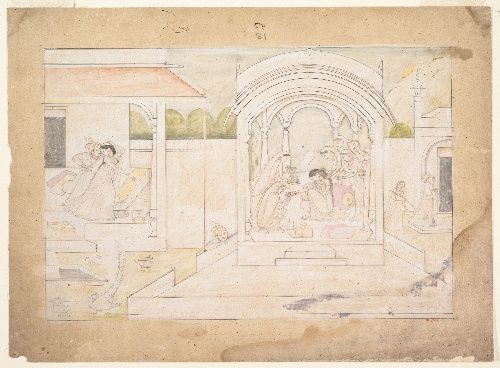
Artist: Ranjha|First generation after Manaku and Nainsukh
Artist bio: |
Date: ca. 1800–10
Object type: Folio
Classification: Paintings
Medium: Ink and opaque watercolor on paper
Culture: India (Kangra, Himachal Pradesh)
Dimensions: Page: 11 1/2 x 15 9/16 in. (29.2 x 39.5 cm)
Image: 8 3/4 x 13 1/8 in. (22.2 x 33.3 cm)
Department: Asian Art
Credit line: Rogers Fund, 1918
Accession year: 1918
Repository: Metropolitan Museum of Art, New York, NY
Tags: Servants|Couples|Men|Women